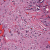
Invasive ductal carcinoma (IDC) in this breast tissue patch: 1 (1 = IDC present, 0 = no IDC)